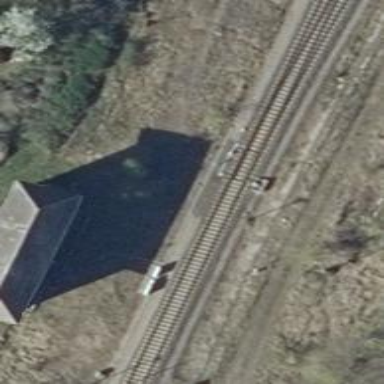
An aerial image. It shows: Abandoned railway.